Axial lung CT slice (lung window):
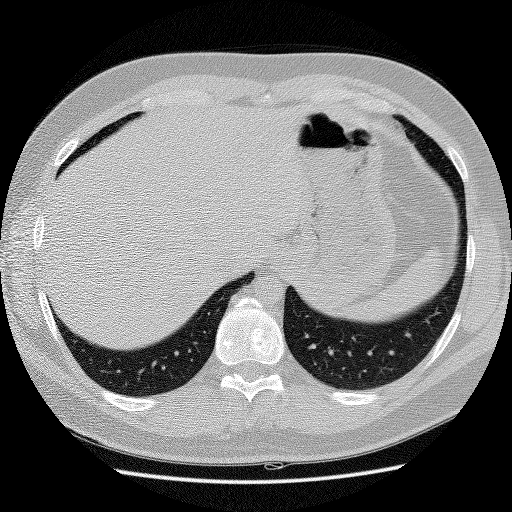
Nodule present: no